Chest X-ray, AP view. Patient: 51 years old, sex F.
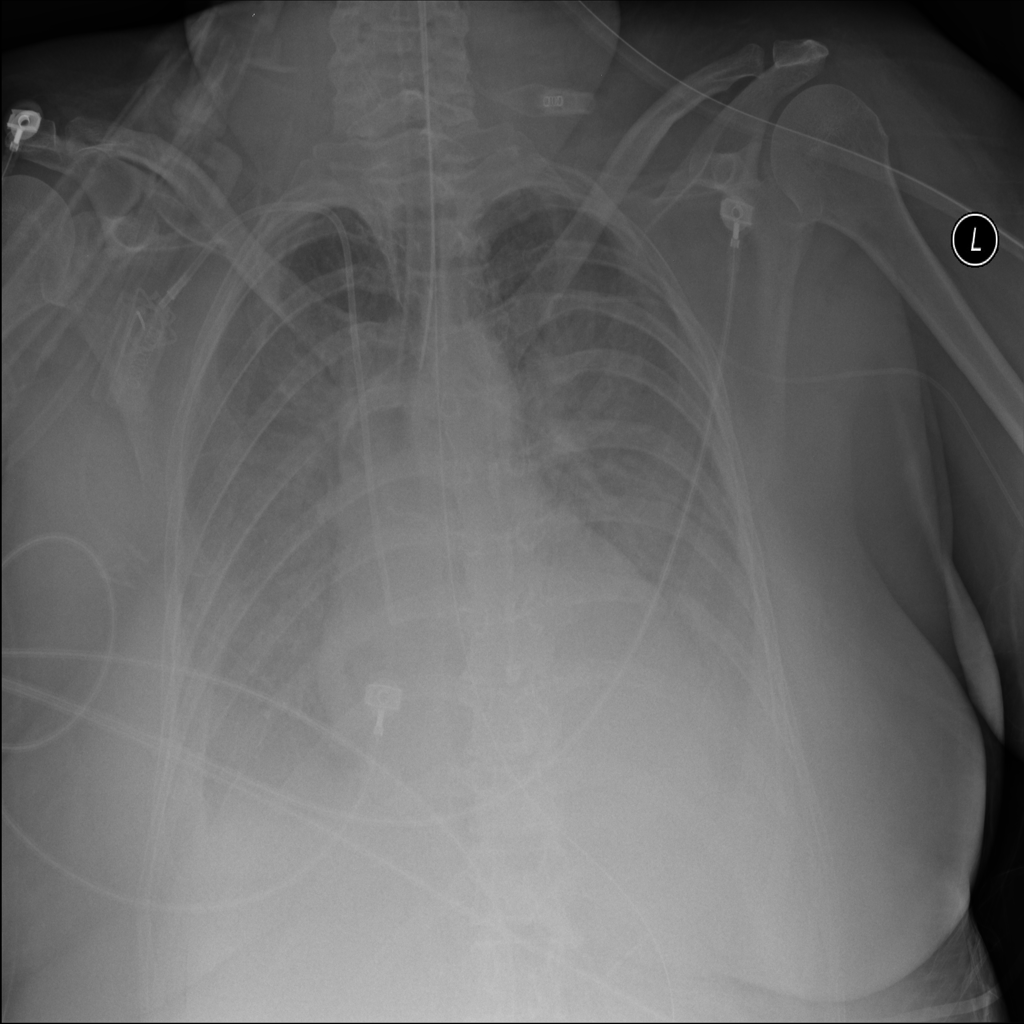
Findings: Atelectasis, Effusion, Infiltration